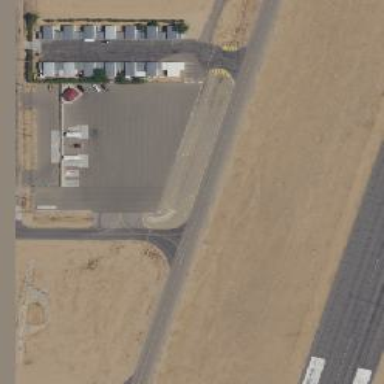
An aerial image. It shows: Image of taxiway at airport.